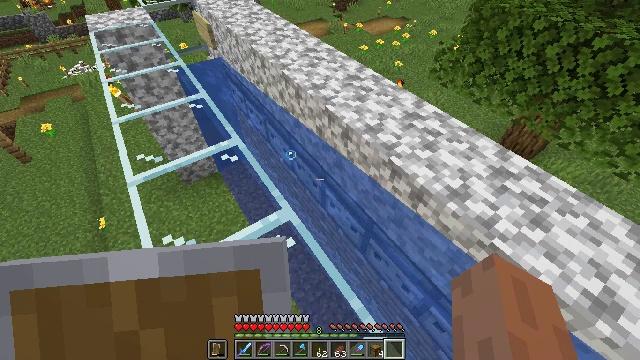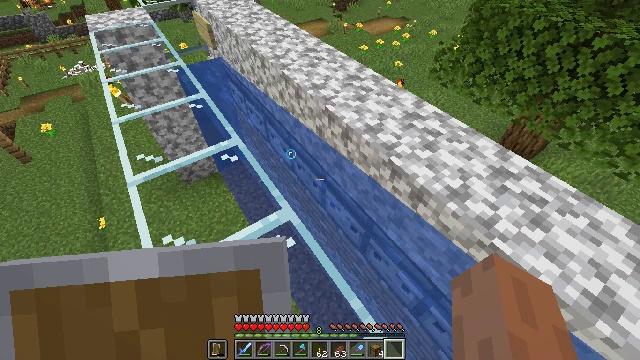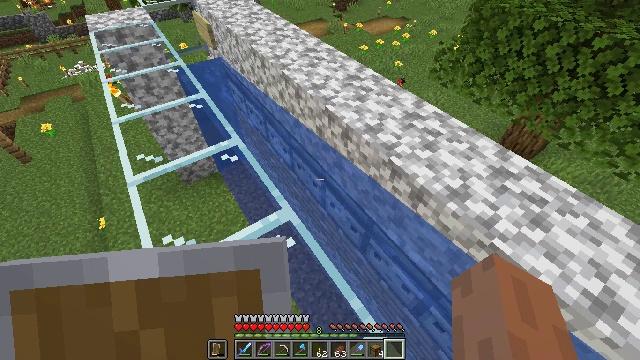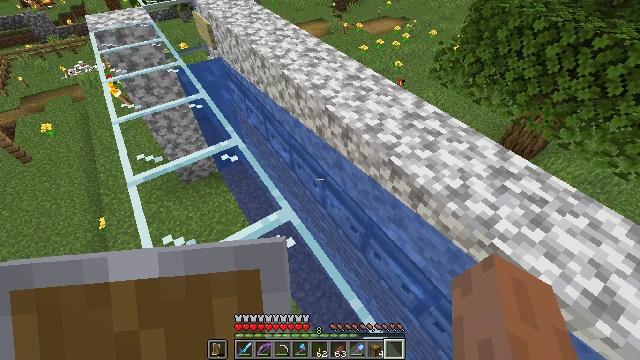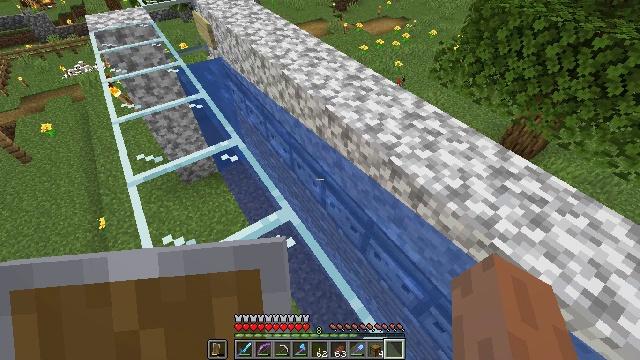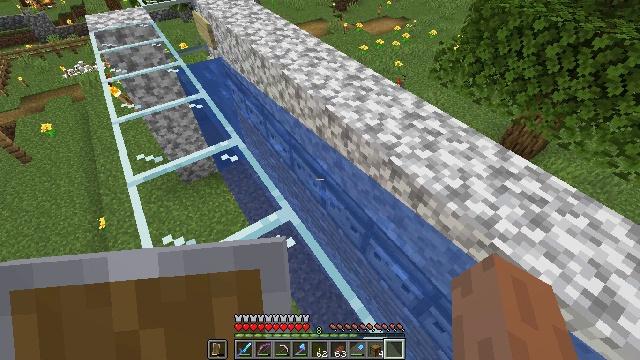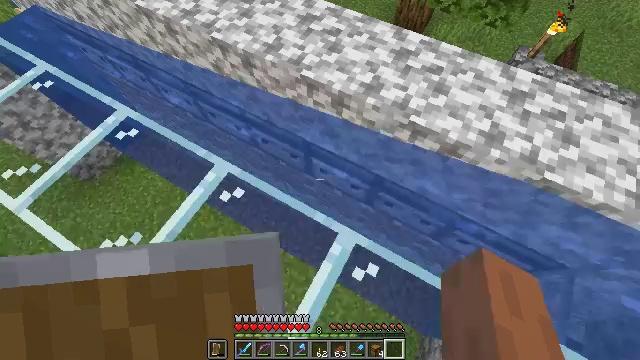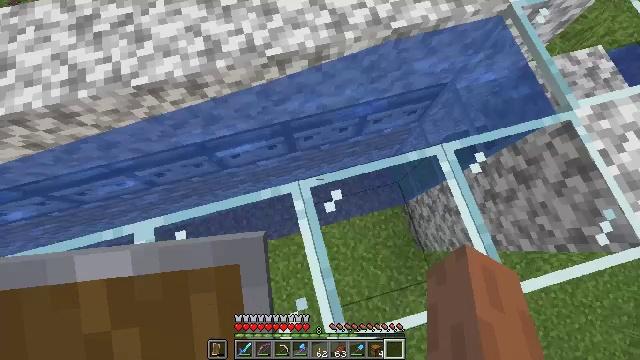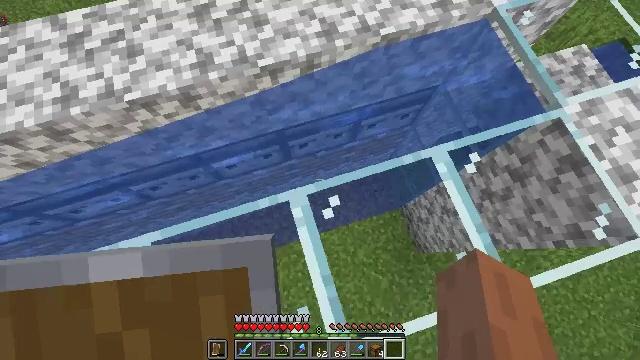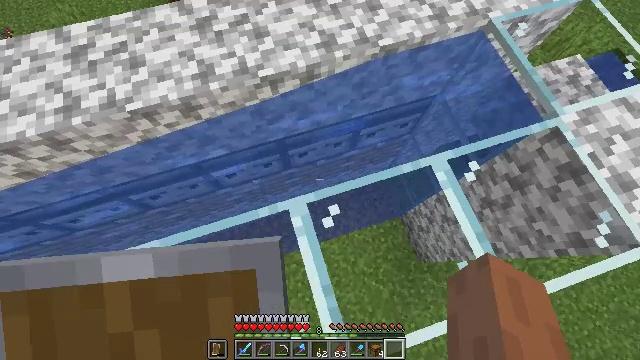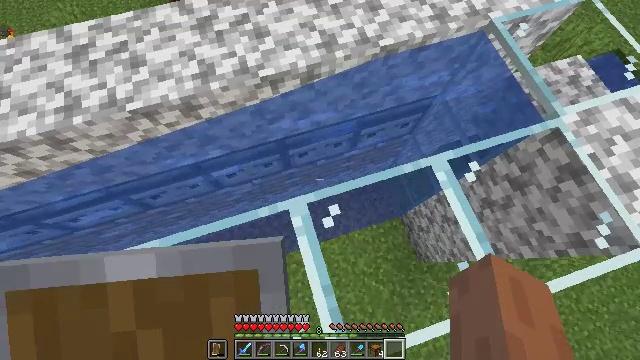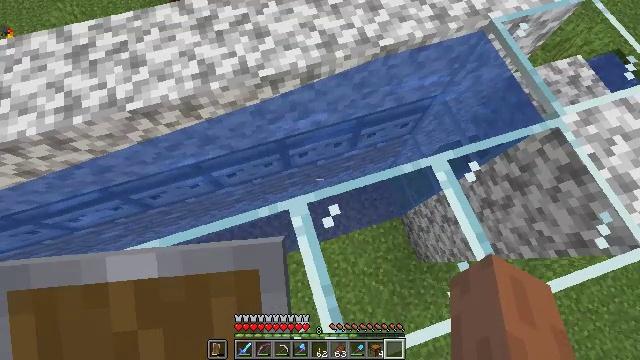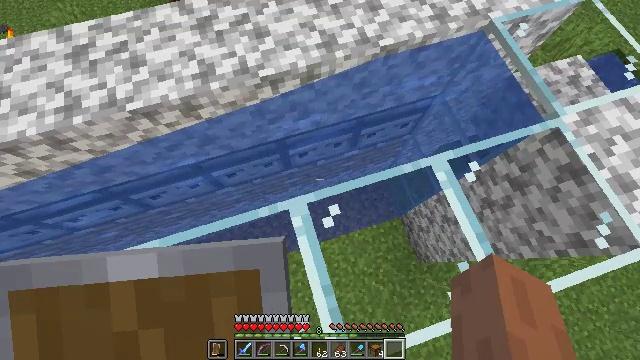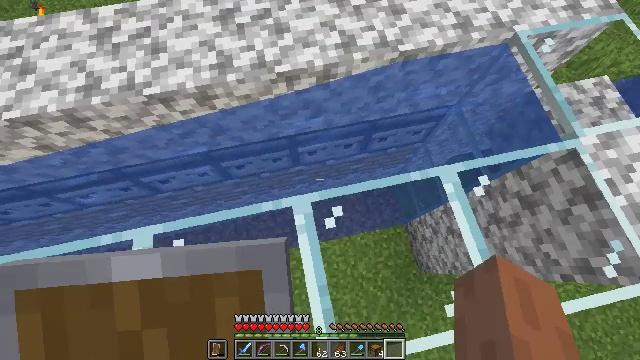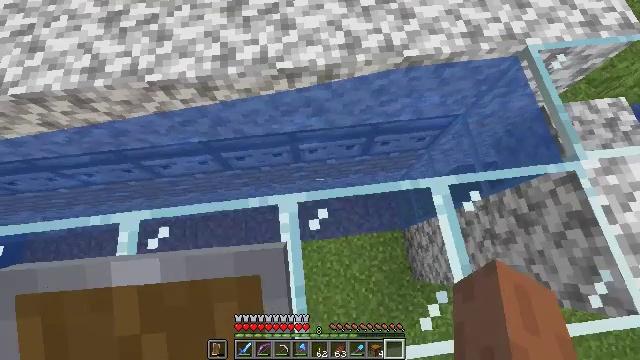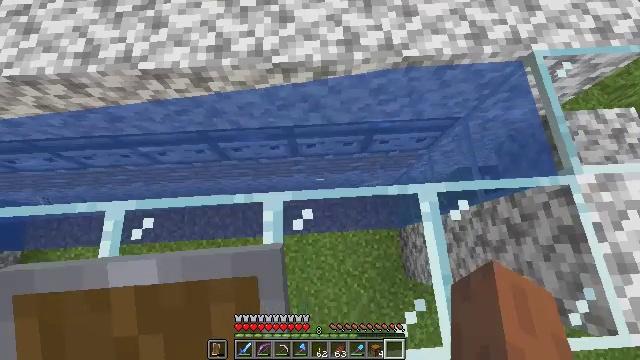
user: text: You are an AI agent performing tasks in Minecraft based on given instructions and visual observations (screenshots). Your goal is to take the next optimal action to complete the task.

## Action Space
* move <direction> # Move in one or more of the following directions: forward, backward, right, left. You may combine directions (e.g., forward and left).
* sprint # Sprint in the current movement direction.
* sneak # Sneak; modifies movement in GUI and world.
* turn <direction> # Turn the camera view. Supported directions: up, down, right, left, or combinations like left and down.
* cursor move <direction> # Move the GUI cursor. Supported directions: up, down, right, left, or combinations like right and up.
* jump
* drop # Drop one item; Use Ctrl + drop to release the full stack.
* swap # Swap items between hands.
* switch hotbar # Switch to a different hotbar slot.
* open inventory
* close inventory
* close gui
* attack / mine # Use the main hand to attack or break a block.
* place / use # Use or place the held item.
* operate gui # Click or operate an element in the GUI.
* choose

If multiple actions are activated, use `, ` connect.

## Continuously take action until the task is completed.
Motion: motion action
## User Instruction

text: Drop a birch sign.
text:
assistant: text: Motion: no_op
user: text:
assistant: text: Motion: no_op
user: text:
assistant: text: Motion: no_op
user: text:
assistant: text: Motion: no_op
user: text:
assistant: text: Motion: no_op
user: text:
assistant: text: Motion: turn right and down
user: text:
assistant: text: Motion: turn right and down
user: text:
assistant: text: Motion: turn right and up
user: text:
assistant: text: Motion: turn up
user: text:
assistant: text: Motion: no_op
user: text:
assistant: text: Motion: no_op
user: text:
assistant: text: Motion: no_op
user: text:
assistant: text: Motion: move right, turn left
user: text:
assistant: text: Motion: move forward and move right, turn left
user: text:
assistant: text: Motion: move forward and move right, turn left and down
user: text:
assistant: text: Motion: move right, turn left and down
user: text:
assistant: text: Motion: turn left and down
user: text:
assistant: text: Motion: turn left
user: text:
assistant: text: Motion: no_op
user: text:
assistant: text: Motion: no_op
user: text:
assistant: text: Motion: no_op
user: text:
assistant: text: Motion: turn left and up
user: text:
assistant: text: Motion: turn left and up
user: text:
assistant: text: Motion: turn left and up
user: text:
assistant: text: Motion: no_op
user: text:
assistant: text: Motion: no_op
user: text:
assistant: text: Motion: no_op
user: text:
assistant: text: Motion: no_op
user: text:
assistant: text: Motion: no_op
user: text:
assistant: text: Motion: no_op